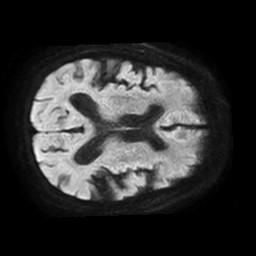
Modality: TRACE
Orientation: axial
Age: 77
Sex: female
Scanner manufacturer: philips
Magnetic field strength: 1.5 T
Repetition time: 3.403 s
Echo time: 0.06922 s